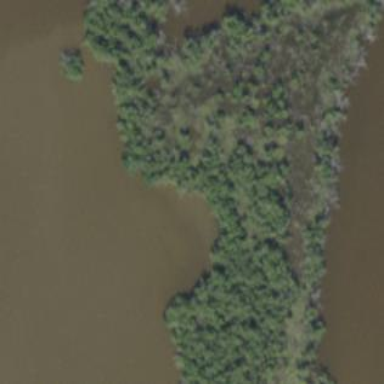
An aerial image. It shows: Rich mangrove swamp wetland filled with Mangrove plants.